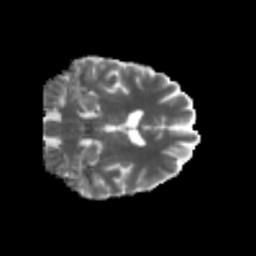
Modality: MD
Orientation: coronal
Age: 24
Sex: male
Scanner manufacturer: siemens
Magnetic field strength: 3 T
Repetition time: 3.5 s
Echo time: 0.125 s